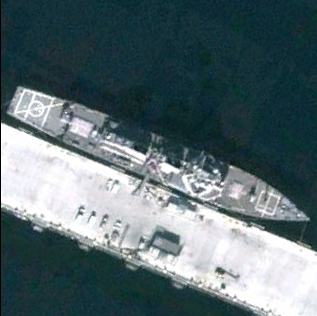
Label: destroyer